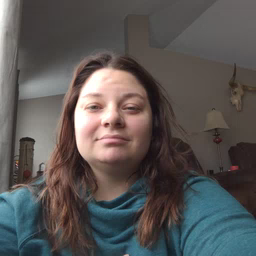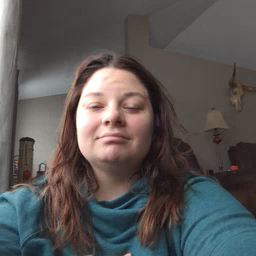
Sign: quiet